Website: ulta-beauty
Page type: address-validator
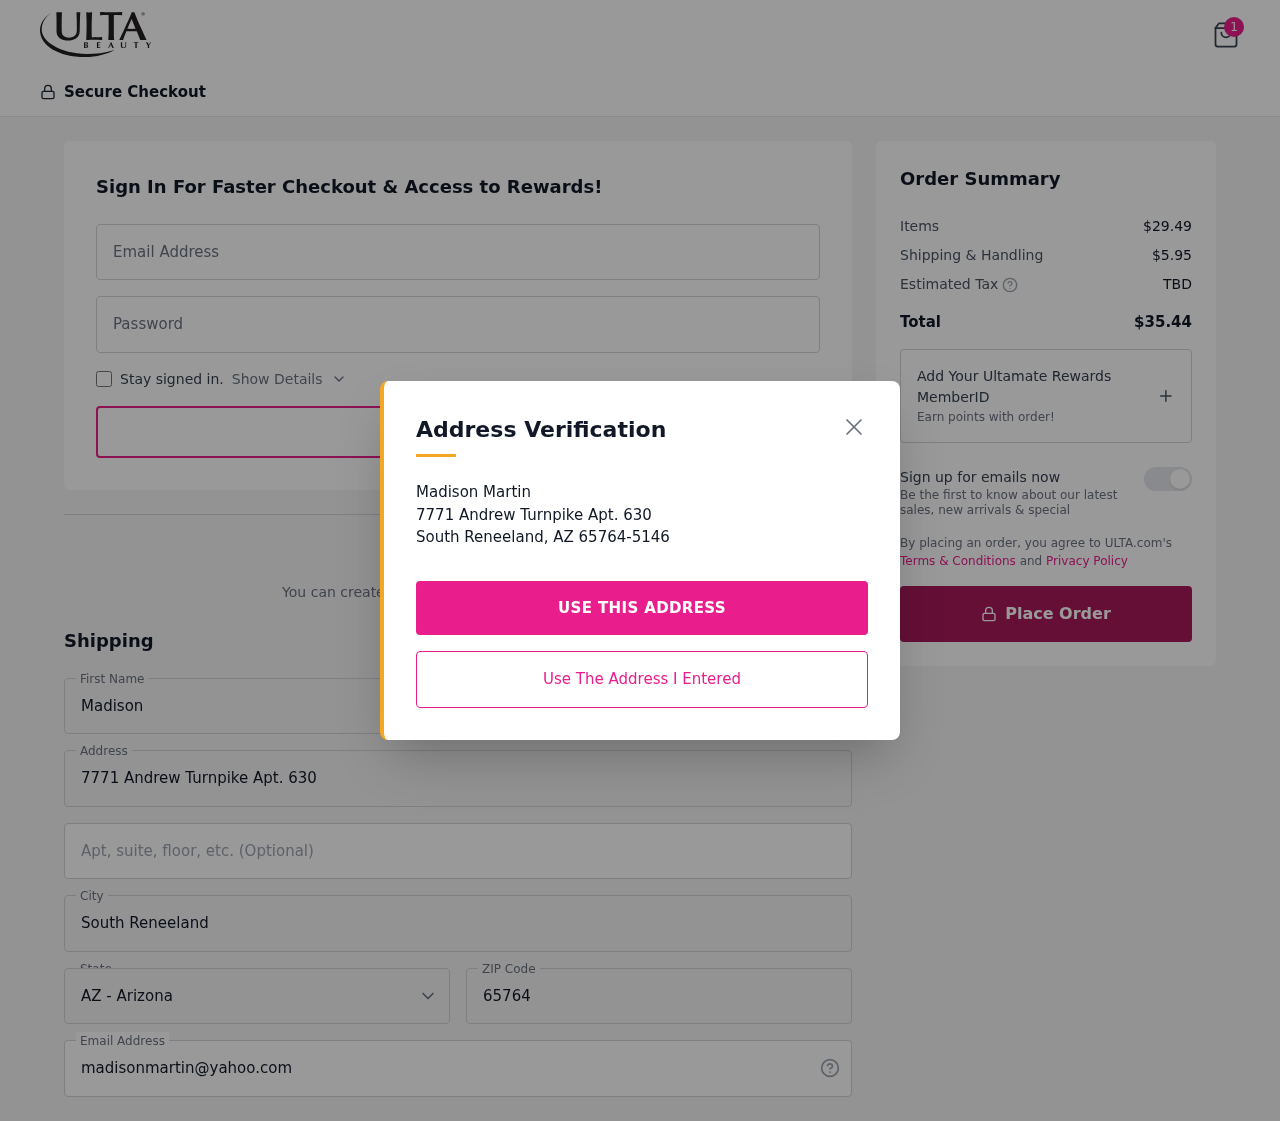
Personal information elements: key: PII_CITY
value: South Reneeland
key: PII_EMAIL
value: madisonmartin@yahoo.com
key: PII_FIRSTNAME
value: Madison
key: PII_LASTNAME
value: Martin
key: PII_POSTCODE
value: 65764
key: PII_STATE_ABBR
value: AZ
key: PII_STREET
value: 7771 Andrew Turnpike Apt. 630
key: PII_STREET2
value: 7771 Andrew Turnpike Apt. 630
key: PII_FULLNAME2
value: Madison Martin
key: PII_CITY2
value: South Reneeland
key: PII_STATE_ABBR2
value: AZ
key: PII_POSTCODE_FULL
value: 65764
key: PII_POSTCODE_EXT
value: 5146
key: PII_POSTCODE_NUMERIC
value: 65764
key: PII_POSTCODE_EXT_NUMERIC
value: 5146
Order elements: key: ORDER_NUM_ITEMS
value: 1
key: ORDER_SUBTOTAL
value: $29.49
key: ORDER_SHIPPING_COST
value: $5.95
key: ORDER_TOTAL
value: $35.44